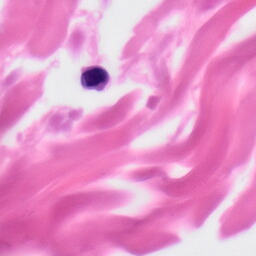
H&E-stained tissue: Skin